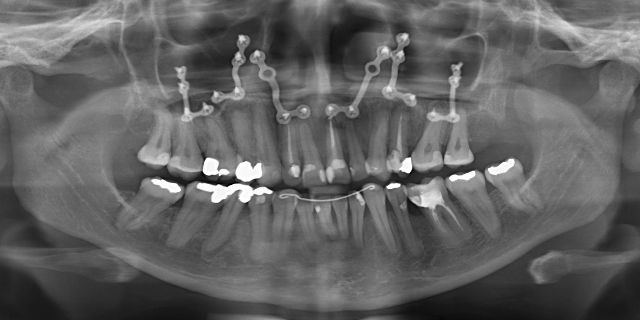
adult